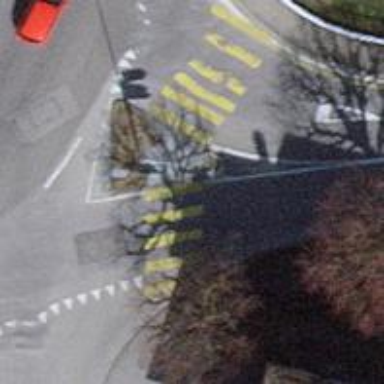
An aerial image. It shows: Marked zebra crossing with pedestrian island.